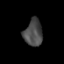
Tissue: prostate
Cell type: Fibroblasts
Senescence score: 0.8087
Nuclear area (px): 474
Mean DAPI intensity: 75.07